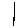
Label: line